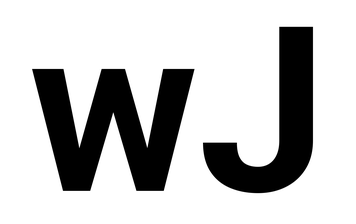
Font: Roboto_Bold